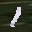
Label: 1